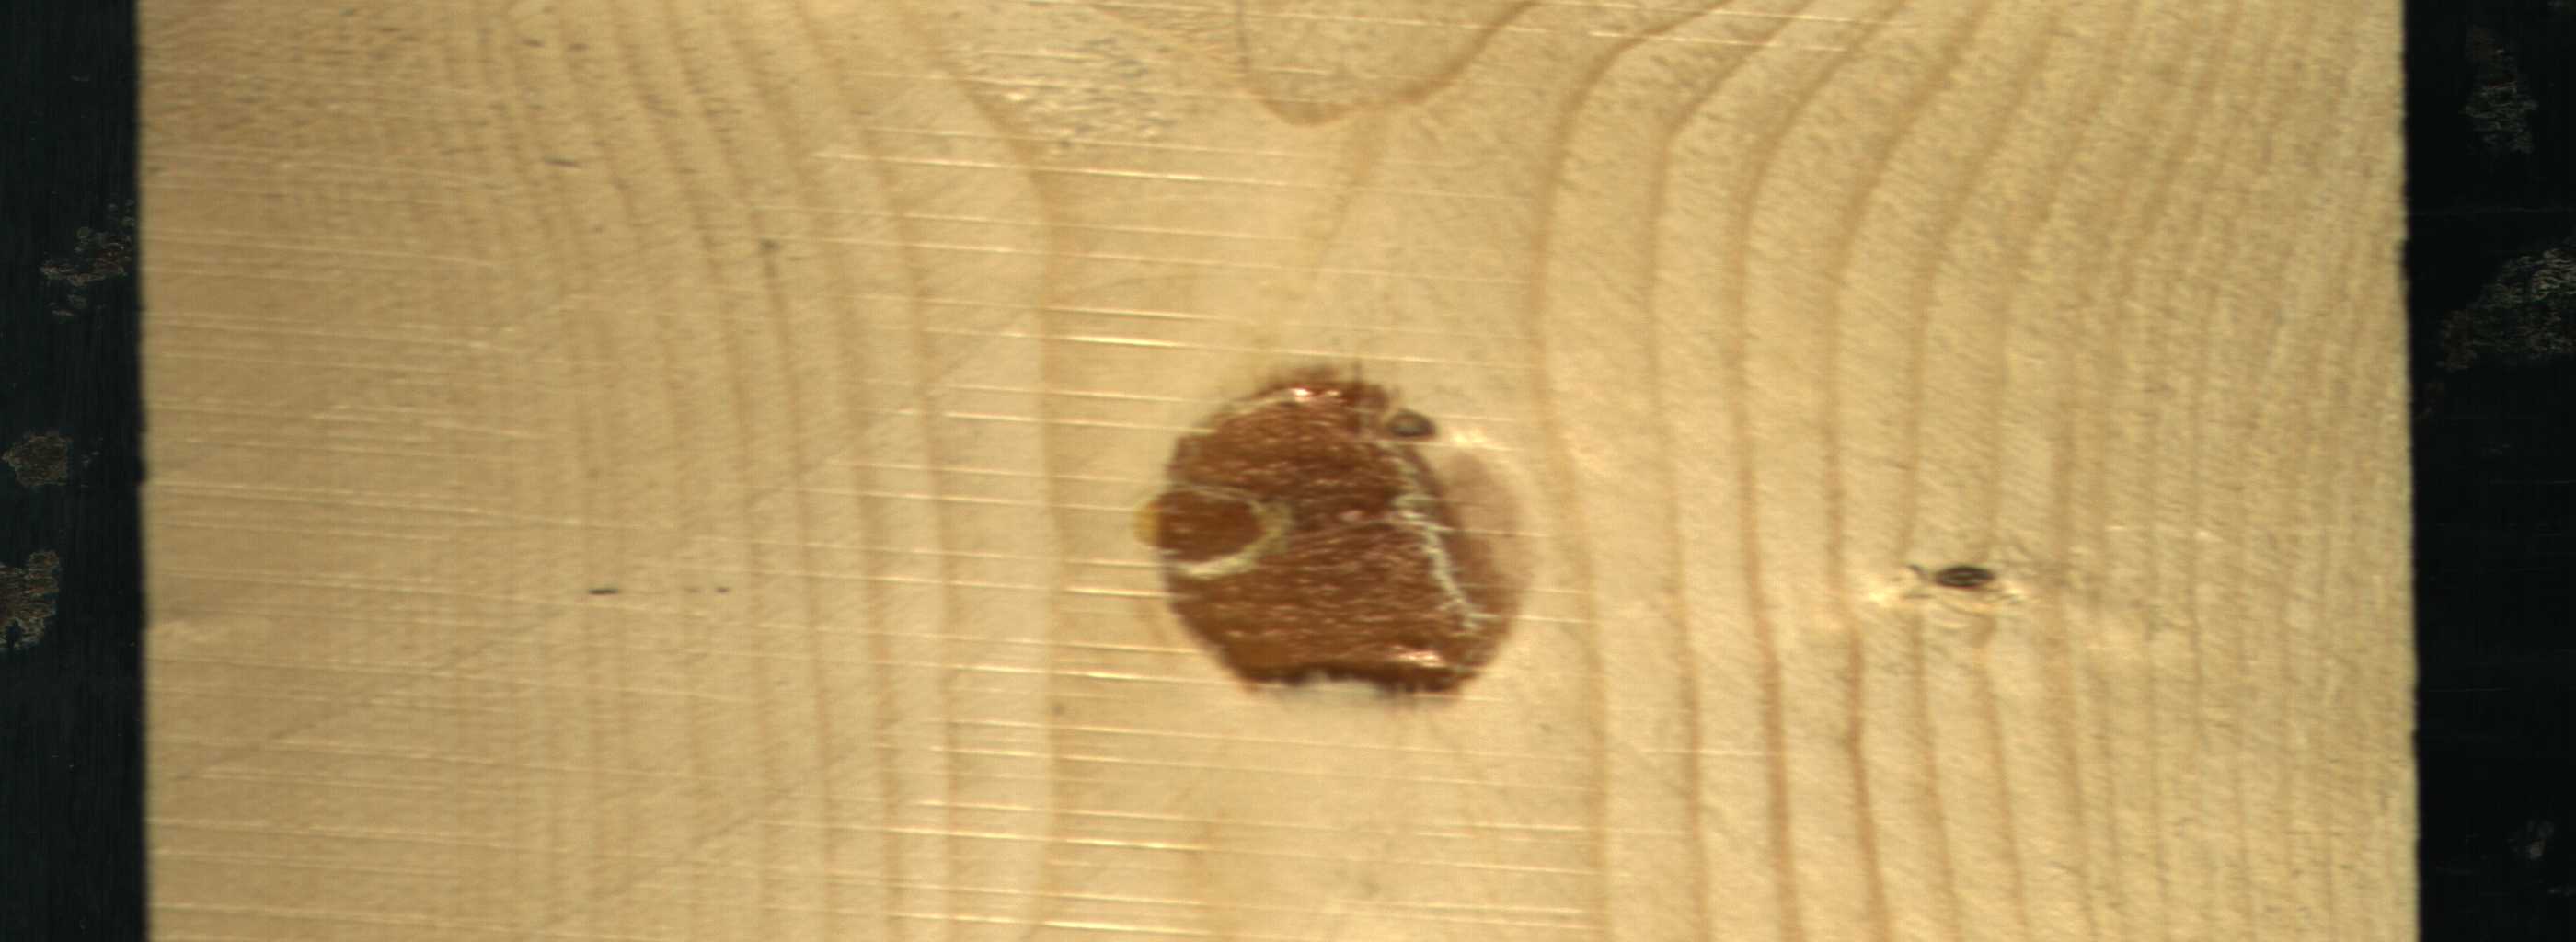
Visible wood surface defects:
resin
Live_Knot